Current action and preconditions to check: trajectory_clear

Your task: For each precondition in the list above, predict whether it will hold at this action.

Consider the current scene as observed from the mobile robot's camera, and analyze the predicted future states of all dynamic agents (e.g., people, animals, vehicles, or any moving entities) within the NEXT SECOND.

IMPORTANT: Only answer "very likely" if you are absolutely certain—based on strong, clear evidence—that a dynamic agent will violate the precondition in the predicted future state. Do NOT answer "very likely" for unlikely, ambiguous, or low-probability risks.

Ask yourself for each precondition: Is there a high probability, with clear and convincing evidence, that the predicted future states of any dynamic agent will interfere with the predicted future state of the currently executing action within the NEXT SECOND, causing that precondition to fail?

Assess the risk level based on these predictions. Use "likely" or "very likely" if motions create a clear risk of interference.

Use "neutral" or "improbable" if agents are nearby but their predicted paths are clearly diverging or non-conflicting.

Failure Risk Categories: "very improbable", "improbable", "neutral", "likely", "very likely"

Answer Format: Output ONLY the probability_of_failure value from these categories: "very improbable", "improbable", "neutral", "likely", "very likely"

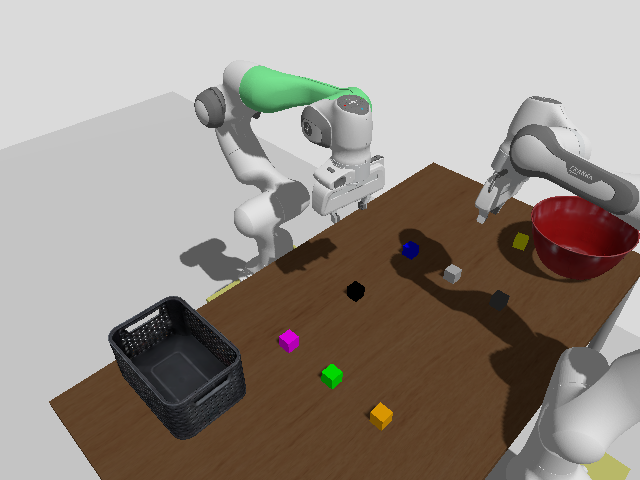

Answer: very improbable